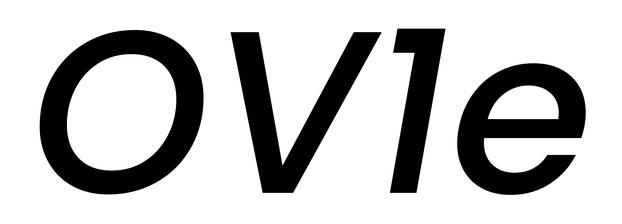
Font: Poppins-MediumItalic